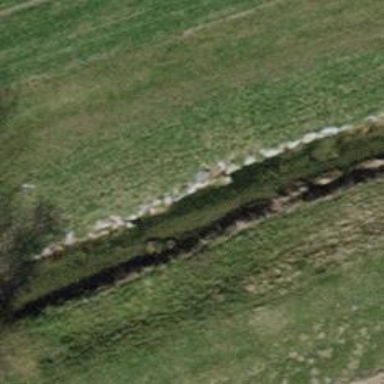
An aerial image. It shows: Hedge barrier.